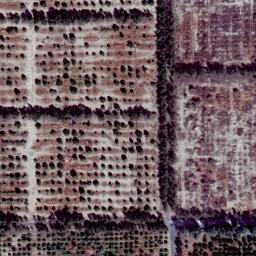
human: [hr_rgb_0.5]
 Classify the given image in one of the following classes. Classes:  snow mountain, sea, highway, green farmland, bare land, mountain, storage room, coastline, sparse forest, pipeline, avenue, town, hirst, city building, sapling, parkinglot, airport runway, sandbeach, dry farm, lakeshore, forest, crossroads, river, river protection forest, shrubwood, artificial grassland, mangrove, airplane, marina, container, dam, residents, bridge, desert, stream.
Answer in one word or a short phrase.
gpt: dry farm